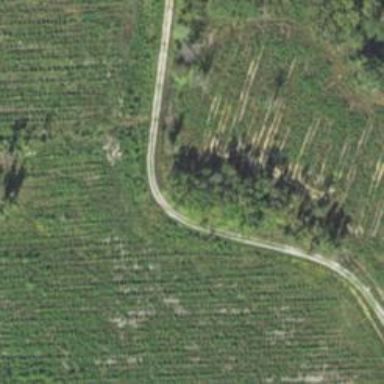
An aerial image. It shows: Track road with grade3 tracktype.